Interaction volume radius: 10 \u00c5
Interaction volume height: 20 \u00c5
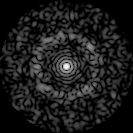
Disorder parameter: 0.8382